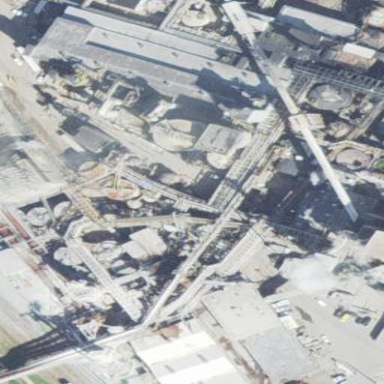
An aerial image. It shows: Power plant.